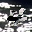
Label: 4